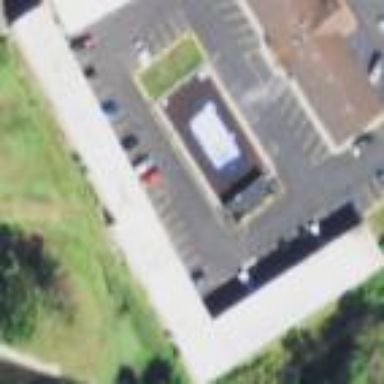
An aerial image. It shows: Motel.